Question: is there any chance to make the font in Netbeans 7.3 under ubuntu 12 to look better???
take a look on how the same code looks in eclipse and netbeans
while both IDEs configured with the same editor fonts settings (monospaced), i tried with other fonts also. it seams like netbeans rendering the fonts completely in a different way, the font is much more thinner ? why is it happening ?

i read a lot about that issue and already added the following to the netbeans.conf file
'''
-J-Dapple.awt.graphics.UseQuartz=false
-J-Dswing.aatext=true
-J-Dawt.useSystemAAFontSettings=lcd
'''
it fixed a little, but still it is a big difference between the both,
did anyone found a proper solution for that problem or maybe one can state here that there is no solution at all ??? i am a new Netbeans user and love this IDE but this thing is driving me crazy ;((
will thank a lot !
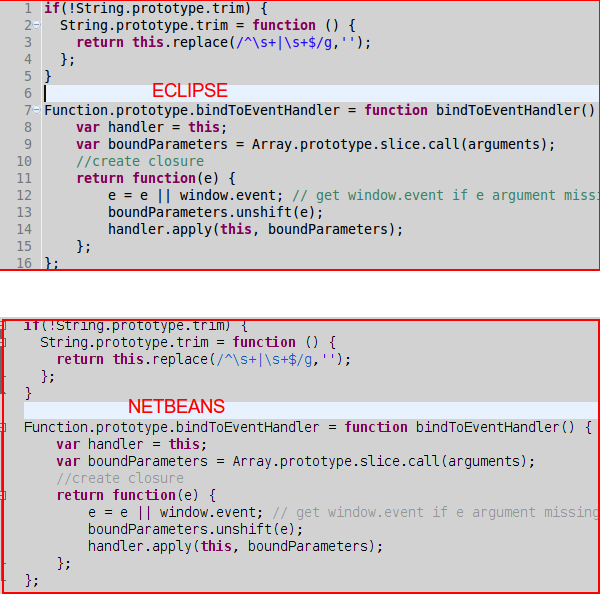
Answer: The fonts will look different regardless of the changes you make, as Eclipse is based upon SWT, and NetBeans on Swing; the two UI tool kits use different font rendering engines.
Some fonts look better than others in Swing. My preference in Swing (and nearly everywhere I use mono-spaced fonts, really) is <URL> render well in Swing, as well.
You almost certainly have the first two on your system already, and the third is easy enough to install, should you wish. I will say that the line pitch of Source Code Pro is way to large for my taste, though it is otherwise a nice font.
After enabling the JRE flags you mention, and choosing an appropriate font, the next vital item is to choose the best font size. A given font in a given rendering engine may look better or worse at a given size than in a different environment.
I find that, in Swing, Deja Vu Sans Mono looks better in even point sizes, so I typically use it at either 10pt or 12pt in NetBeans. Ubuntu Mono, on the other hand, renders much nicer at odd sizes, so I typically use it at either 11pt or 13pt in NetBeans.